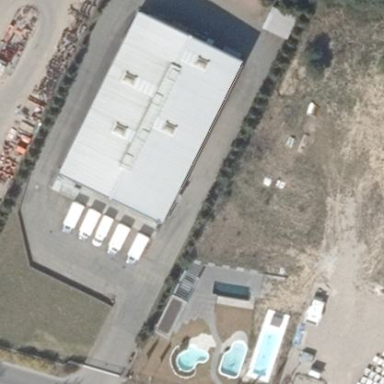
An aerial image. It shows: Industrial building.